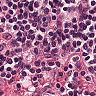
Metastatic tissue present: no